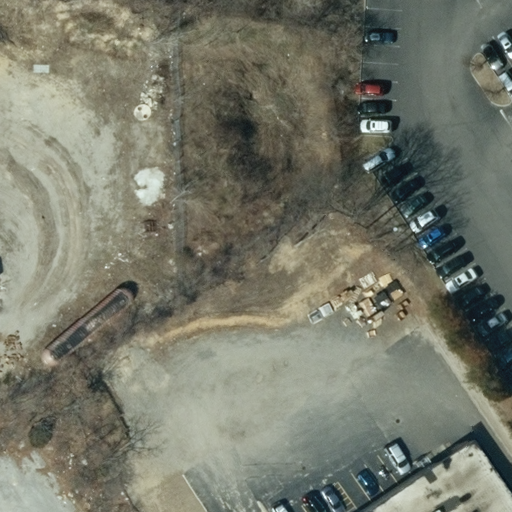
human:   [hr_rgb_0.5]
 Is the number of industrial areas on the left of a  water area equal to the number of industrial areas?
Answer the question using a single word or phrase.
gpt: no

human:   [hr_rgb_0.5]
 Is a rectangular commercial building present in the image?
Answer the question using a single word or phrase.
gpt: no

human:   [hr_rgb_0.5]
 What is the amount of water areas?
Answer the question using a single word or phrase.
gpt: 0

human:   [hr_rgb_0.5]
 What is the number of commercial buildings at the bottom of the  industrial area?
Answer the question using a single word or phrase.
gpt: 0

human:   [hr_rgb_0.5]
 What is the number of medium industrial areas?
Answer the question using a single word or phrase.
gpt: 0

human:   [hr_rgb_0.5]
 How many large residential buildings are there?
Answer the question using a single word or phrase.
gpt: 0

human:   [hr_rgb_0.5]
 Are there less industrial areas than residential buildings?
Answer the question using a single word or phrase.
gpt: no

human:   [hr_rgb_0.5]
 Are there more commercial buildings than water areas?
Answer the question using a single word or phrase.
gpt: no

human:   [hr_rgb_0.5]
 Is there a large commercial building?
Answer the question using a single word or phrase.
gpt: no

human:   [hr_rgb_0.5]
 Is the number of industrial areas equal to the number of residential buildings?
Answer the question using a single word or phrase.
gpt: no

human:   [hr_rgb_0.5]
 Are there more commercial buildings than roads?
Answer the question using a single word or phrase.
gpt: no

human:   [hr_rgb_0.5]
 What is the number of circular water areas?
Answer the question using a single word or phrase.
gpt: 0

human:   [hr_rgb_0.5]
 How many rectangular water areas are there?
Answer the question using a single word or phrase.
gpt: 0

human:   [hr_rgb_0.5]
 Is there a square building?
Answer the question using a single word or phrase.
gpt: no

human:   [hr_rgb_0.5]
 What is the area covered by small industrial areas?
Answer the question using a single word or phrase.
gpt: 0m2

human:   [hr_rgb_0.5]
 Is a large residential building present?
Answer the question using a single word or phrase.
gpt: no

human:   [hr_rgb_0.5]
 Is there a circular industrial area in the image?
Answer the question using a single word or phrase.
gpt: no

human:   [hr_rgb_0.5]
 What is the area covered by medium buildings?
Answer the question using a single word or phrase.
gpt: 0m2

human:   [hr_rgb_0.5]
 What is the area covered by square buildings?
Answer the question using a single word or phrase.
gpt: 0m2

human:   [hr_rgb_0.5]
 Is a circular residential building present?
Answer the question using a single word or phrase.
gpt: no

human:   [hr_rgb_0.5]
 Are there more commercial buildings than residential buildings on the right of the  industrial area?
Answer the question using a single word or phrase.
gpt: no

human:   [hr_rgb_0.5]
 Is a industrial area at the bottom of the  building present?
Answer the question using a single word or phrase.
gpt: no

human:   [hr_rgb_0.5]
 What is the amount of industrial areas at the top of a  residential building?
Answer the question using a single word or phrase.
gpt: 0

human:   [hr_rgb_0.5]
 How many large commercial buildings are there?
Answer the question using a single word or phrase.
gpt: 0

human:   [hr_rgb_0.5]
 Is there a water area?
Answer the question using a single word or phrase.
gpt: no

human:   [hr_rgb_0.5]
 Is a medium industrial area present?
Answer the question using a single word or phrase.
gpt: no

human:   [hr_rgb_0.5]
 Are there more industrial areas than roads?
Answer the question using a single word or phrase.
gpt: yes

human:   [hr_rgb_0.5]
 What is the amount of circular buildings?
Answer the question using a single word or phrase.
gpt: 0

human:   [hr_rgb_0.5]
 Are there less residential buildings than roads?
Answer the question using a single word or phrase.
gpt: no

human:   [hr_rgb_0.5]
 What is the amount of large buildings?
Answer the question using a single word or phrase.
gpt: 1

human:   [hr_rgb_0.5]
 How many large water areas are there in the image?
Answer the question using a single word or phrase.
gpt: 0

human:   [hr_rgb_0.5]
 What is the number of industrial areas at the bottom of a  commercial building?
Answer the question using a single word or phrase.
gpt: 0

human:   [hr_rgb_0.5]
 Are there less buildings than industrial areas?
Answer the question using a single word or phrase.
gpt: no

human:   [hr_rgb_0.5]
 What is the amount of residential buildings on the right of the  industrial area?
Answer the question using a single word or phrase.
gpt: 0

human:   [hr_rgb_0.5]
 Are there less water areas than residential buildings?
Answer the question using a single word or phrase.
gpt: no

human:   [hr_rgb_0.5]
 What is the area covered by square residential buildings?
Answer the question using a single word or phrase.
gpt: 0m2